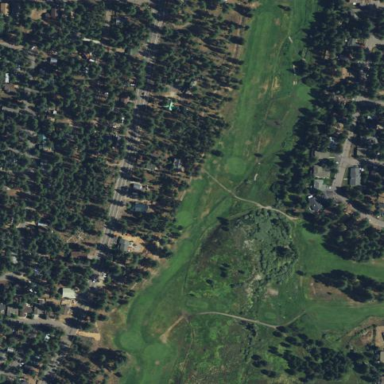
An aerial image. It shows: Golf course.